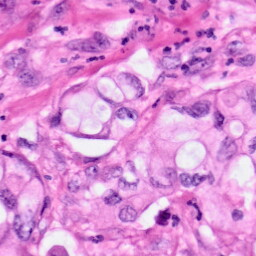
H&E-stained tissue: Pancreatic